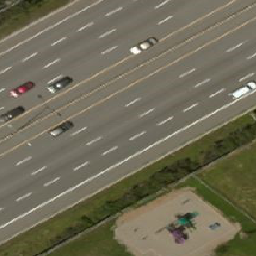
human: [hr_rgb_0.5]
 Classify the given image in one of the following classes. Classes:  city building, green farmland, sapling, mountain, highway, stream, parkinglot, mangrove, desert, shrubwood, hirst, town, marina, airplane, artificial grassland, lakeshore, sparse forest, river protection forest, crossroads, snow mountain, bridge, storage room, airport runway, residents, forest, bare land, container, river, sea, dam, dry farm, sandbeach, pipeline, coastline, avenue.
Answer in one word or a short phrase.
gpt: highway